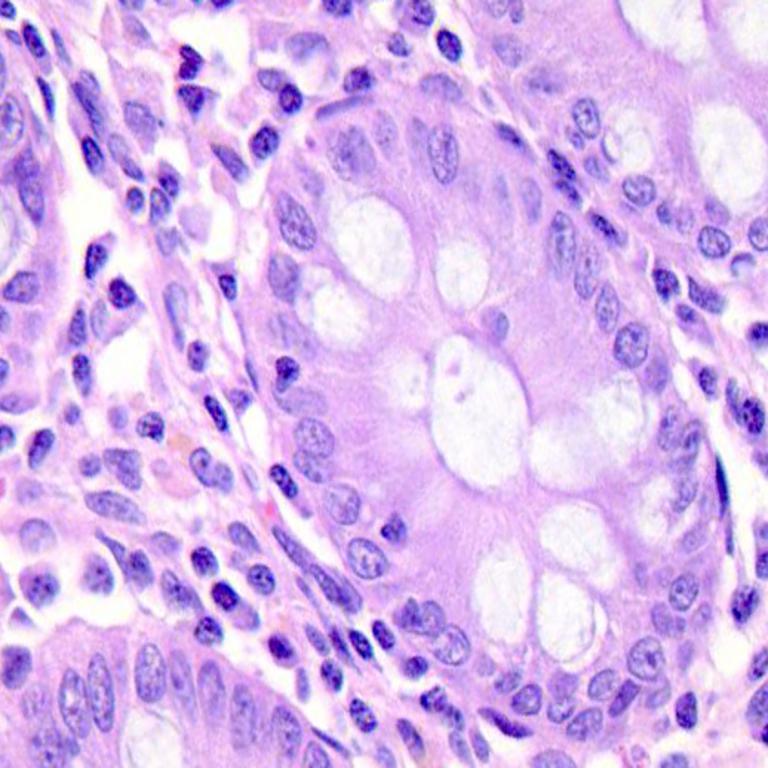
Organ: colon
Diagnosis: benign